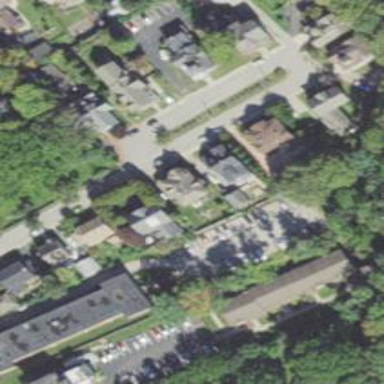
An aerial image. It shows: Residential driveway.